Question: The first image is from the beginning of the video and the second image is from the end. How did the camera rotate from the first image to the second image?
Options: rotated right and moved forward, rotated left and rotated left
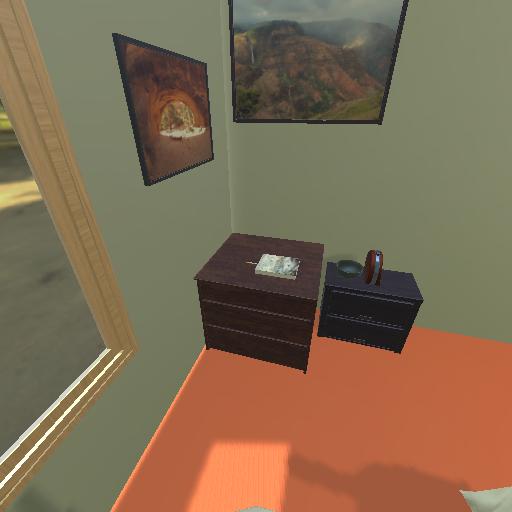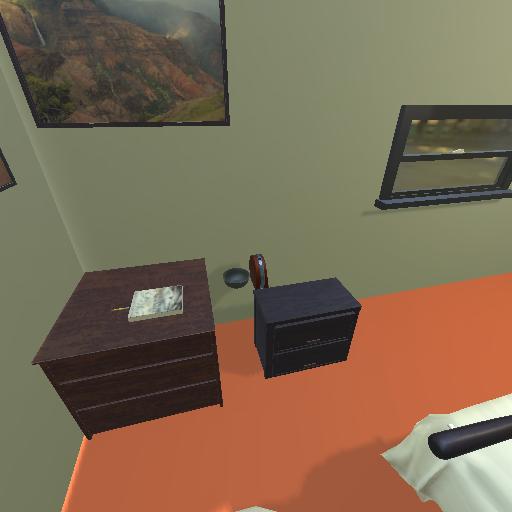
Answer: rotated right and moved forward